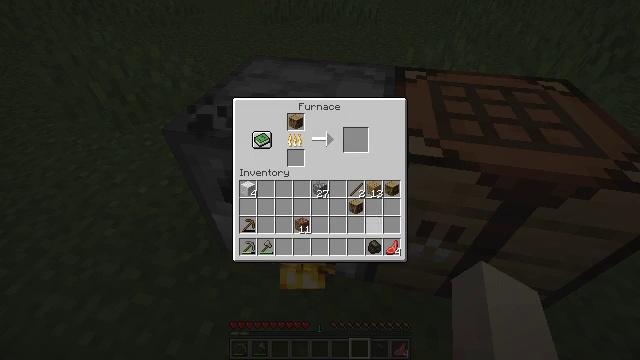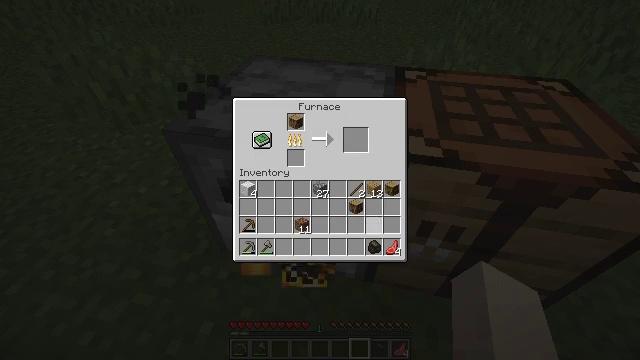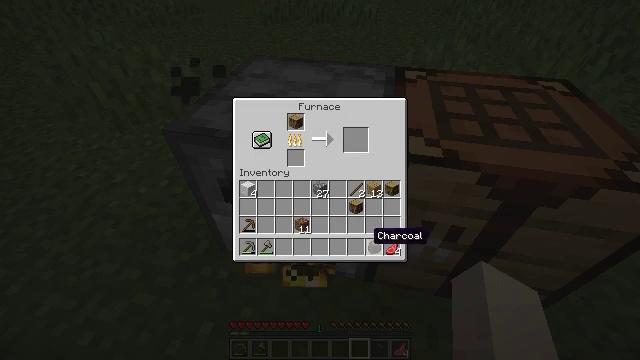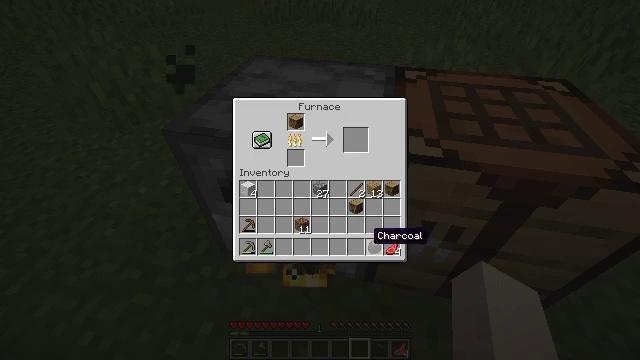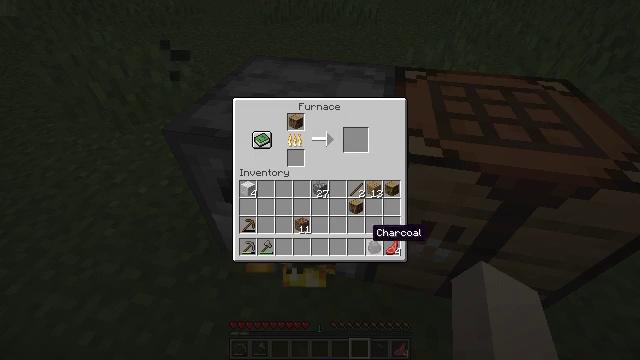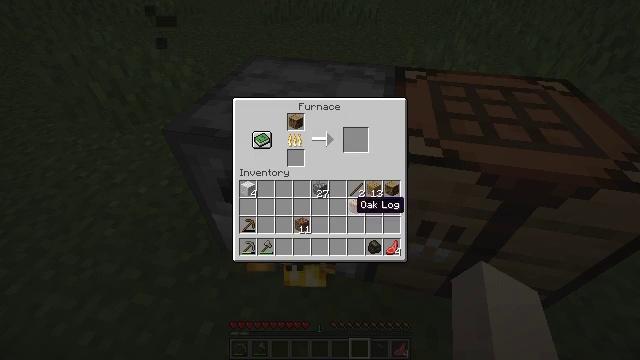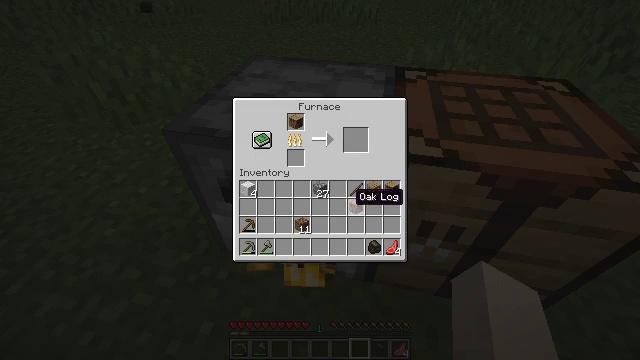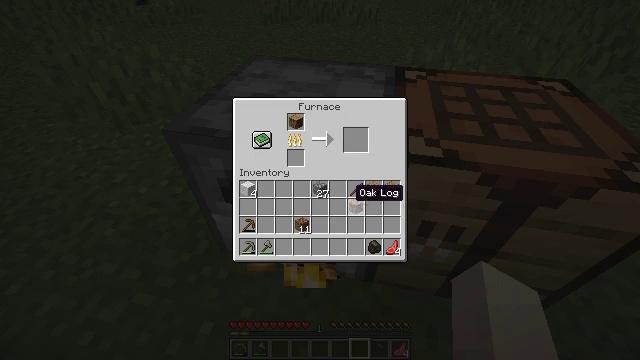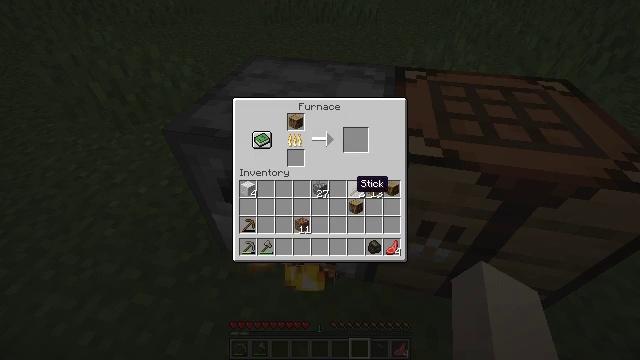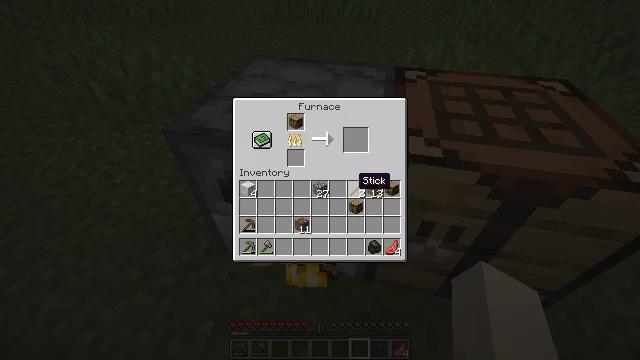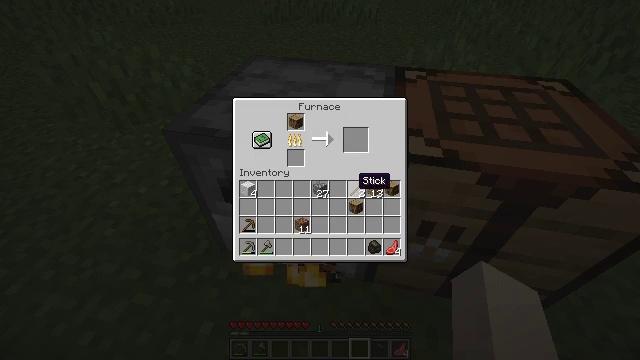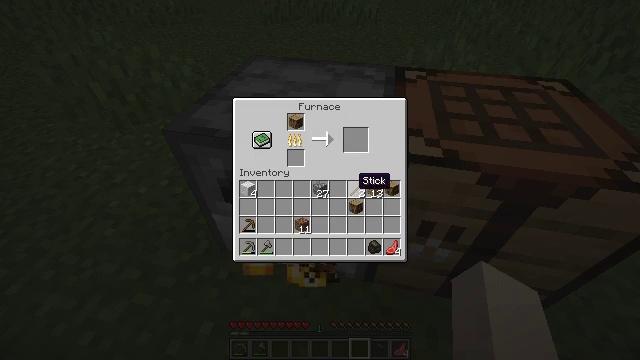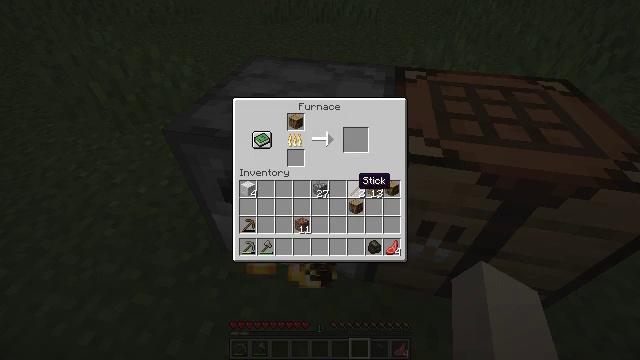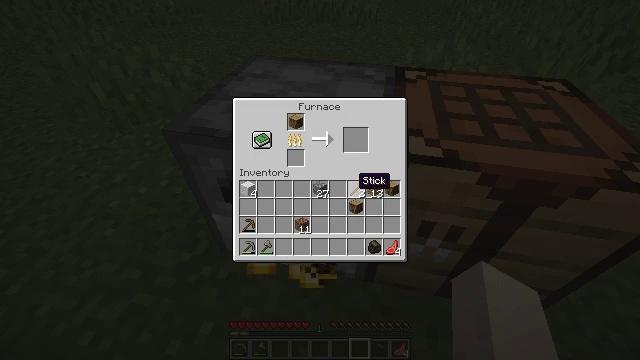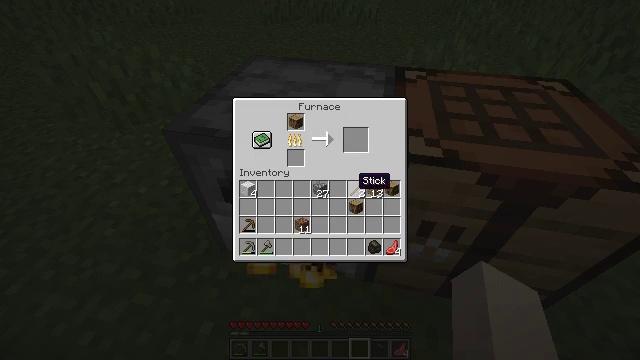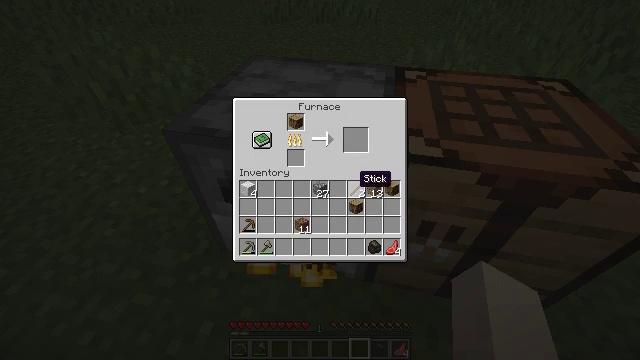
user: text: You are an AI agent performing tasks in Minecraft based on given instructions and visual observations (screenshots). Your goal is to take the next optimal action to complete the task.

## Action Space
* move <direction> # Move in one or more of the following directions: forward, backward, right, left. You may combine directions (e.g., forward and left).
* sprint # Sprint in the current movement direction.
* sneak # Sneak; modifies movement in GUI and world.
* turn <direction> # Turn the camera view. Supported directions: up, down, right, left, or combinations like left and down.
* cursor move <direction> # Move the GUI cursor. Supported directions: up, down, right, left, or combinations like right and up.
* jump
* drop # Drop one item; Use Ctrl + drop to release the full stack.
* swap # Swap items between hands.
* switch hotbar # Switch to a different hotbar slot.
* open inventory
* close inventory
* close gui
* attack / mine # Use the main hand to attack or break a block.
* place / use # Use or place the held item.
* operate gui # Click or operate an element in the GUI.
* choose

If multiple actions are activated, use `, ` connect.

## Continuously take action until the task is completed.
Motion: motion action
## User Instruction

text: Smelt wood logs to get charcoal in the furnace.
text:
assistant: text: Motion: cursor move down
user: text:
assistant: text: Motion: cursor move down
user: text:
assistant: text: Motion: no_op
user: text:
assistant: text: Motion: no_op
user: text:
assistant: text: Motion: cursor move left and up
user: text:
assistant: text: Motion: cursor move up
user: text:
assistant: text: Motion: no_op
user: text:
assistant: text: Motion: cursor move up
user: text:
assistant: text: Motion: no_op
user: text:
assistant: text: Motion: no_op
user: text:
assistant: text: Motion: no_op
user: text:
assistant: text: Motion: no_op
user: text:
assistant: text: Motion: no_op
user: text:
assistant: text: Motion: no_op
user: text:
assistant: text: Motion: no_op
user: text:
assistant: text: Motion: no_op
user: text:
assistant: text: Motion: no_op
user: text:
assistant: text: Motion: cursor move right
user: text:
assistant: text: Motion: cursor move right
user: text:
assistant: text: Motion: no_op
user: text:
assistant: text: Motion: no_op
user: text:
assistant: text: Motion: cursor move down
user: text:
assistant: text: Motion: no_op
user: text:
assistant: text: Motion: no_op
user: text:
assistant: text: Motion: no_op
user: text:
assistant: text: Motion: no_op
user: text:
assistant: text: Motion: no_op
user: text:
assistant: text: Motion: no_op
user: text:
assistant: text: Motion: no_op
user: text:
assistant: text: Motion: no_op